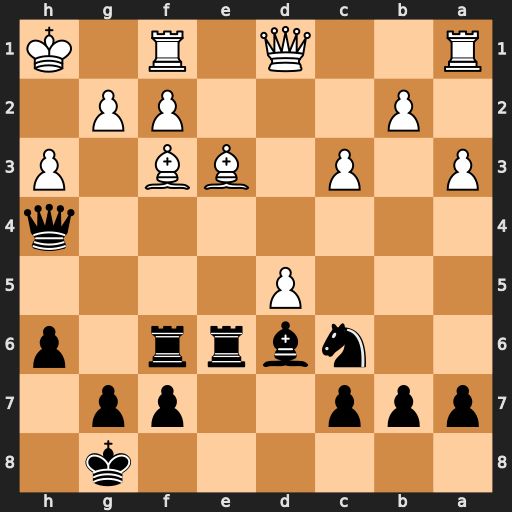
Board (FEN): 6k1/ppp2pp1/2nbrr1p/3P4/7q/P1P1BB1P/1P3PP1/R2Q1R1K
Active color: b
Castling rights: -
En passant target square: -
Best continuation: Rxe3 fxe3 Qg3